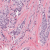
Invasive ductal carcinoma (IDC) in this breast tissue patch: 1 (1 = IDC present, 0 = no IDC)